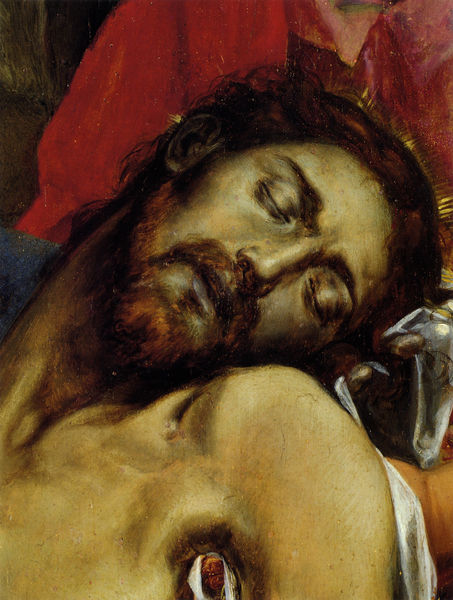
Titel: Trauer um den toten Christus, mit dem heiligen Abt Antonius und dem Heiligen Benedikt, Detail: Jesus Christus
Künstler: Peter Candid
Standort: Volterra
Institution: Pinacoteca Civica
Schlagwörter: blau, gemälde, hand, haut, kopf, körper, mann, nackt, weiß, wunde, gelb, grün, ausschnitt, braun, frau, haar, holz, mitte, mund, nase, ohr, rot, tuch, bart, jung, arm, arme, augen, barock, gesicht, halten, tod, tot, tragen, vollbart, bildnis, öl, auge, gewand, gold, haare, stoff, augenbrauen, krone, lippen, locken, ohren, schulter, schön, liegen, ruhen, violett, ausdruck, detail, schoß, liegend, geschlossen, lider, geneigt, gestützt, kreuz, strahlen, leblos, verletzt, geschlossene augen, schein, leib, leintuch, christus, jesus, kreuzabnahme, kreuzigung, leichnam, pieta, sterben, leid, leiden, schmerz, achsel, dornen, bleich, maria, trauern, dornenkrone, grablegung, leinentuch, sterbend, friedlich, gekreuzigter, christ, passion, greco, getragen, dorne, dornkrone, augen geschlossen, passio, schlaaf, vordergurnd